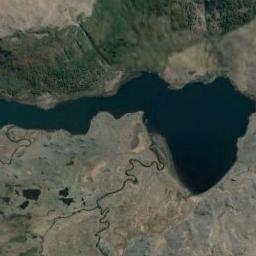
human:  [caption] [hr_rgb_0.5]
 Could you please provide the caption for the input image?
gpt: There are many trees beside the lake .

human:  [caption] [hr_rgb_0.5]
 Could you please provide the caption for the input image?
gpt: The lake in the picture has a strange shape .

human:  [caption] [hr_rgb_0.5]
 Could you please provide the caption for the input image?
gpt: An irregular blue-blue lake between the mountains with green vegetation and the yellow-brown ground .

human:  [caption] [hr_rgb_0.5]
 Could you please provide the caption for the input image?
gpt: The lake lies on a flat ground covered with some vegetation and the water is dark blue .

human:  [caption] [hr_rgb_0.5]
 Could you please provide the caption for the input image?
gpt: There are green forests and bare land around the lake .